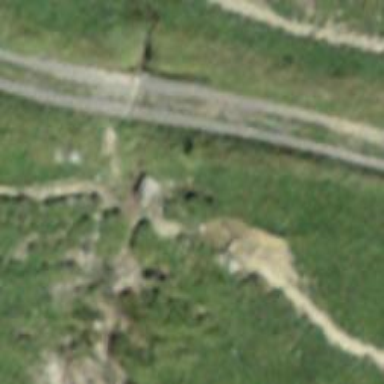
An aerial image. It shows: Culvert tunnel.